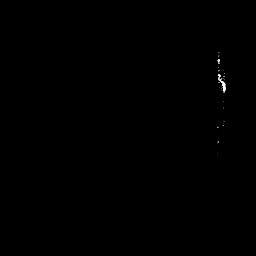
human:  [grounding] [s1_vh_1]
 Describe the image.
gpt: In the satellite image, there is  <ref>1 small ship </ref> <box>[[83, 27, 89, 36, 0]]</box> located at right.